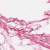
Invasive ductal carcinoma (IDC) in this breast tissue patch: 0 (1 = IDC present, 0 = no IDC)